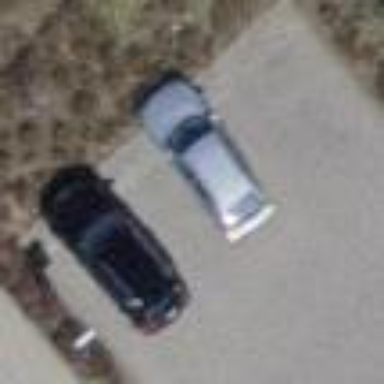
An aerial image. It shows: Parking area with surface.